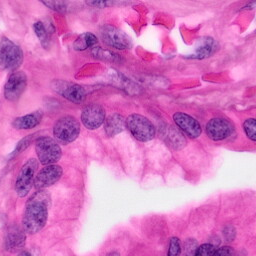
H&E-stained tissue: Pancreatic